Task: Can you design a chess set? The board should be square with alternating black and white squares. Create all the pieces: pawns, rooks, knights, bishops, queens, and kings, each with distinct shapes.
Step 4846:
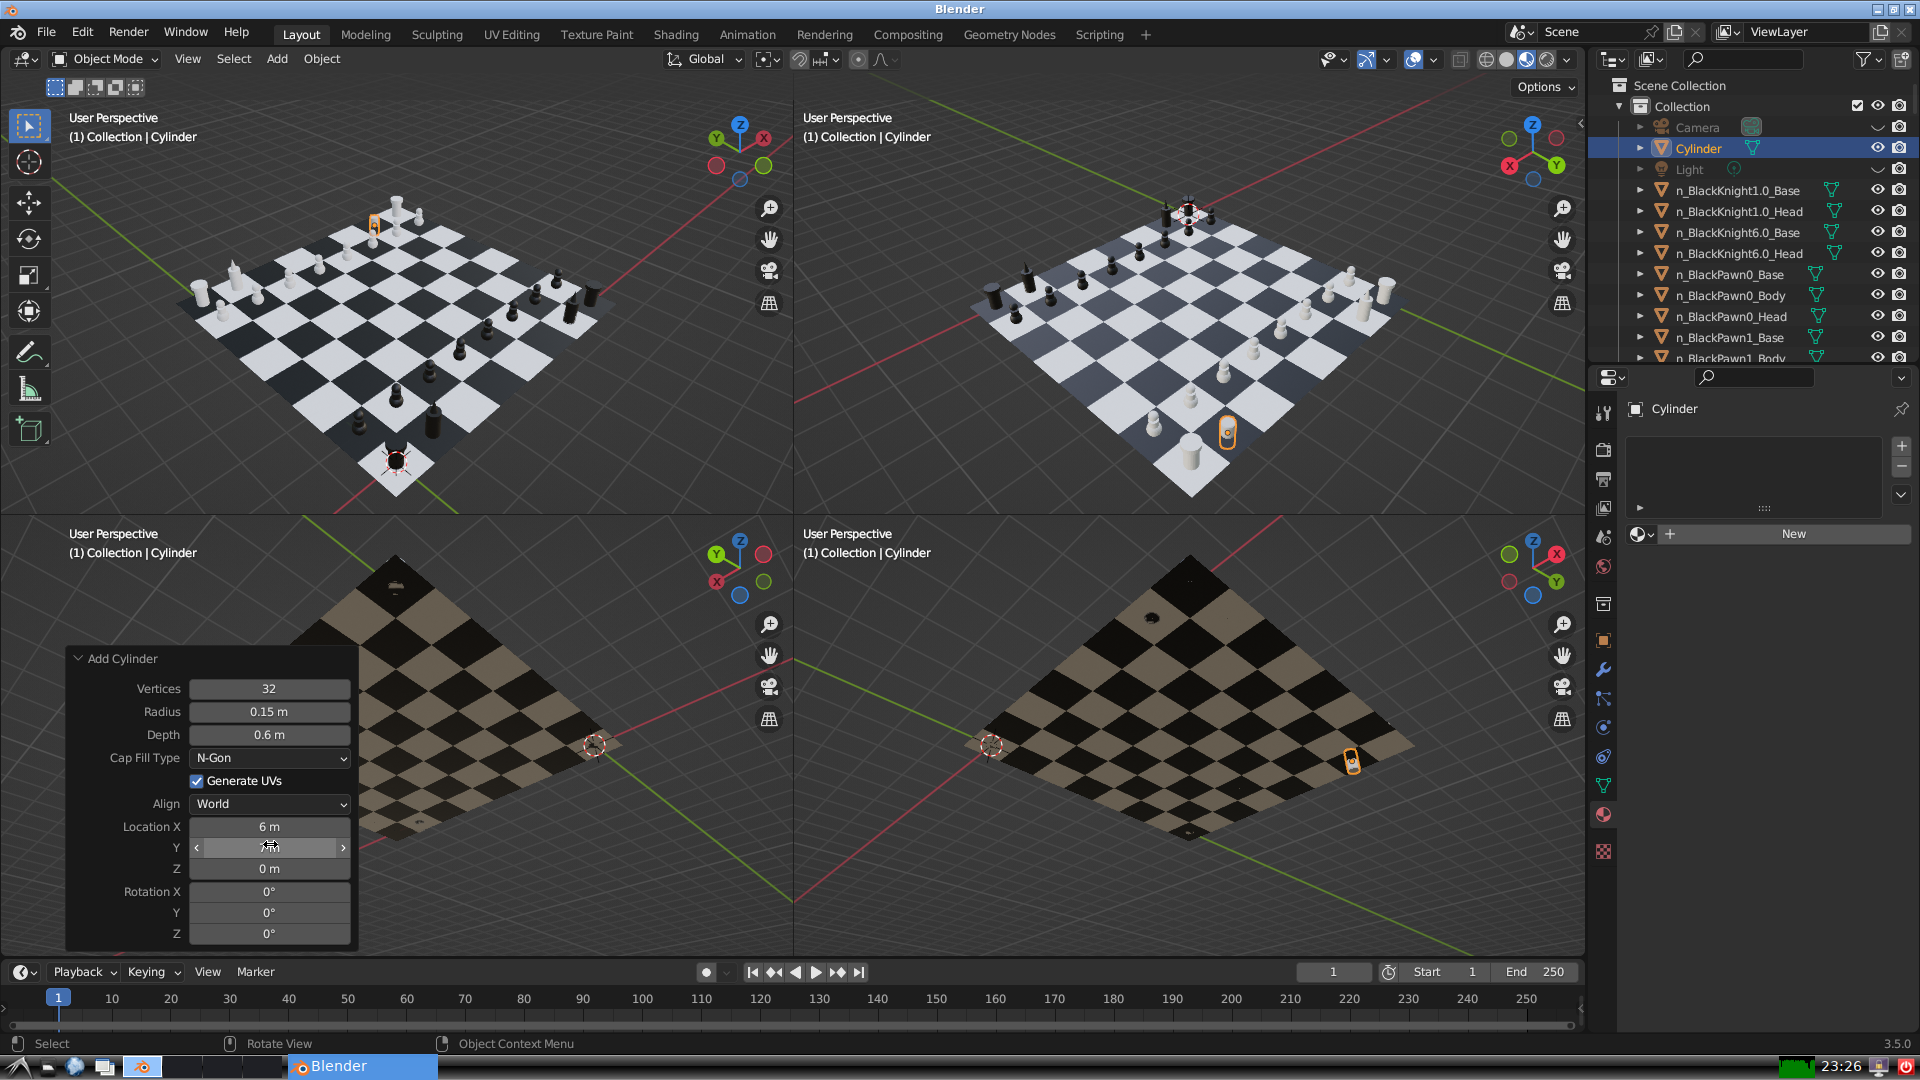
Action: {"mouse_move": [270, 868]}